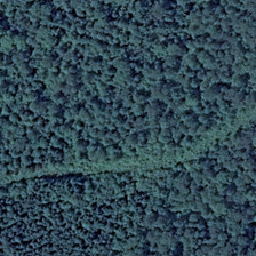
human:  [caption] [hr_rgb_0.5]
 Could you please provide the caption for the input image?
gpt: The forest is covered with trees.

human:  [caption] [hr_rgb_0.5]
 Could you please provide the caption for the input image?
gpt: The woods are full of trees.

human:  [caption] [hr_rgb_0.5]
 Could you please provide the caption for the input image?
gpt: The woods are covered with trees.

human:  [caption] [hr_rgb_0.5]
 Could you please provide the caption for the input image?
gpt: The forest is full of trees.

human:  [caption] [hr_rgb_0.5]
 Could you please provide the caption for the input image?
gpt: The forest is covered with trees.